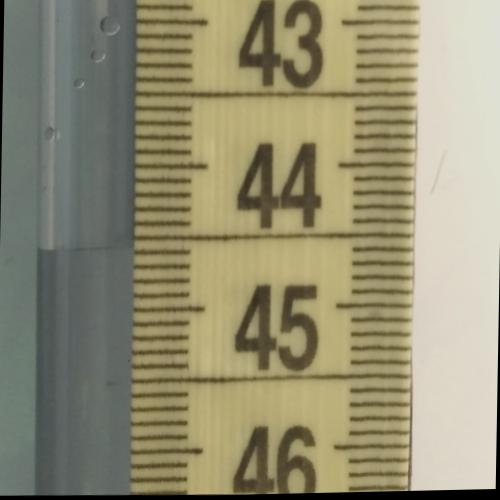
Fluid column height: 44.6 cm